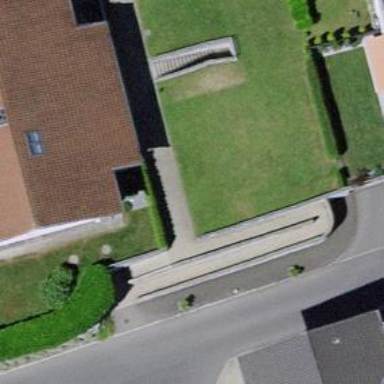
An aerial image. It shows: Paved footway.